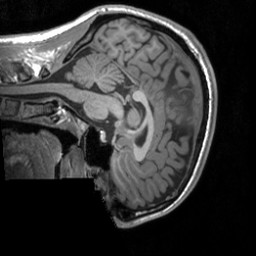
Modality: T1w
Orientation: sagittal
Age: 21
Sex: male
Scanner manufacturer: siemens
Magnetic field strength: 3 T
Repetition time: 1.9 s
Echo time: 0.00226 s